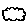
Label: cloud